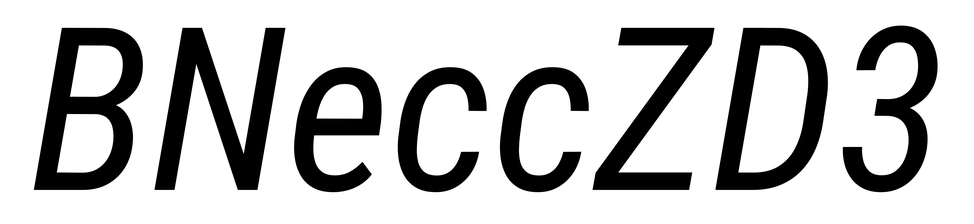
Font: Roboto-Italic_Condensed_Italic